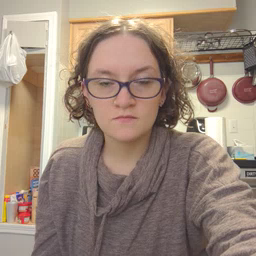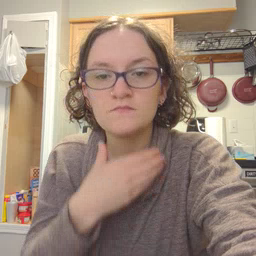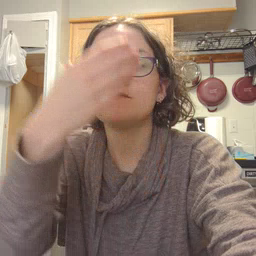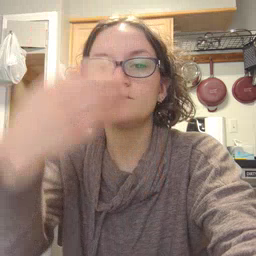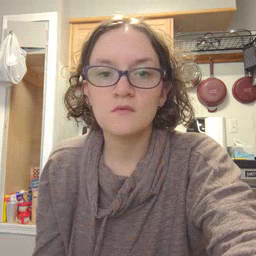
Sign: giraffe